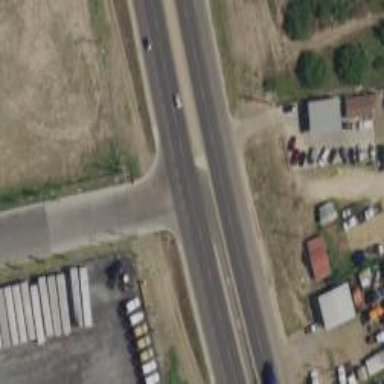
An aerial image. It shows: Primary link highway.